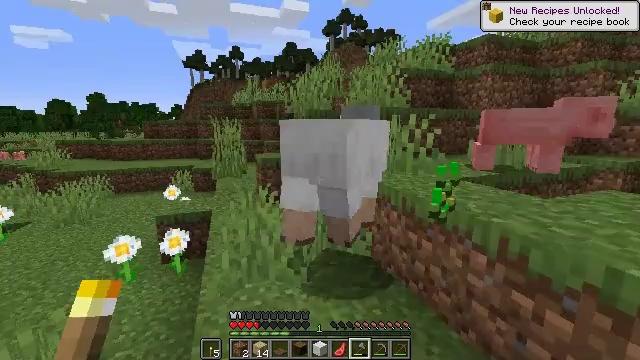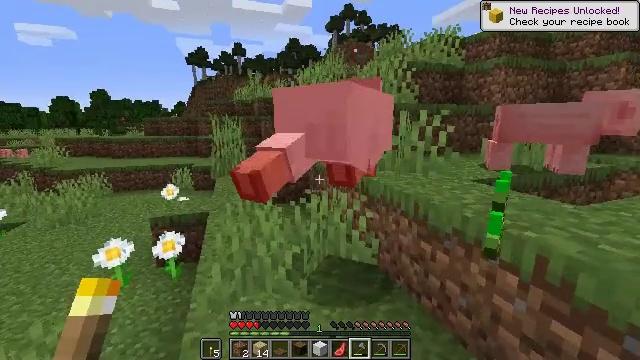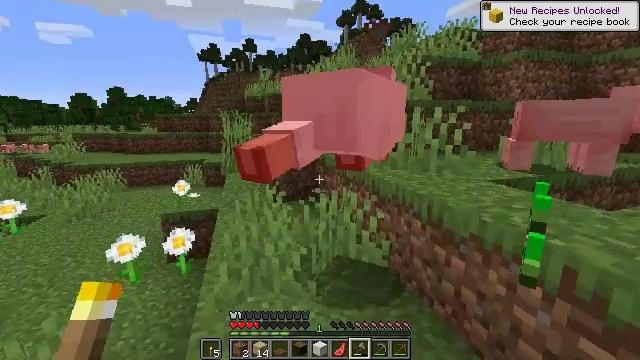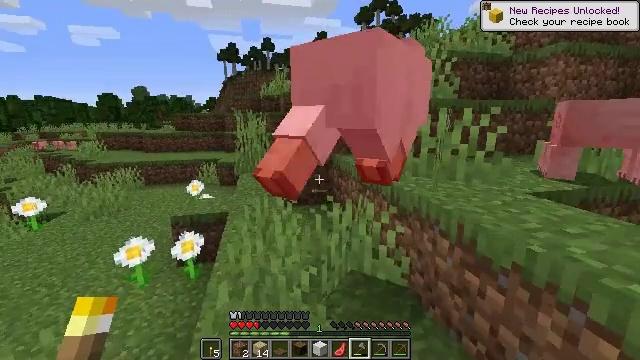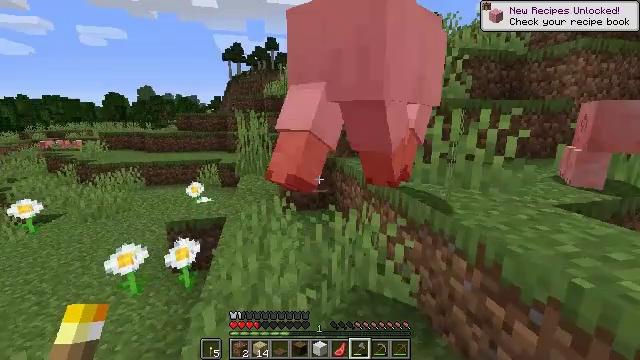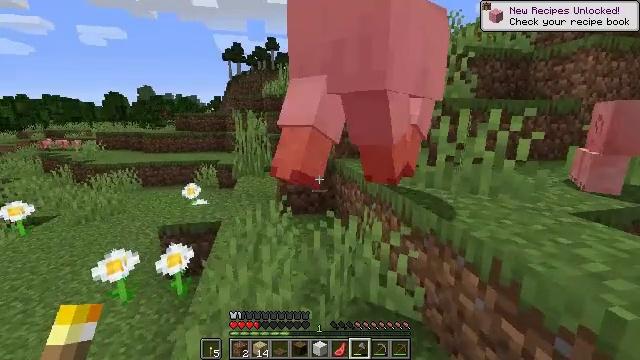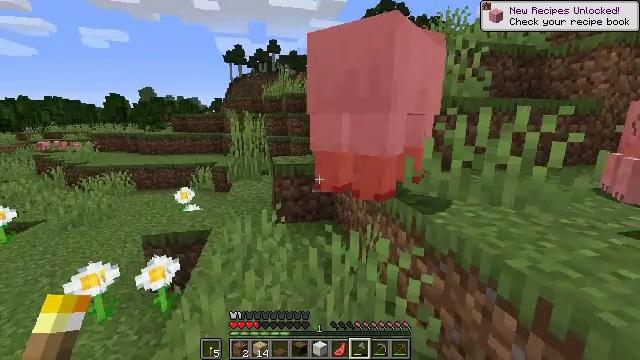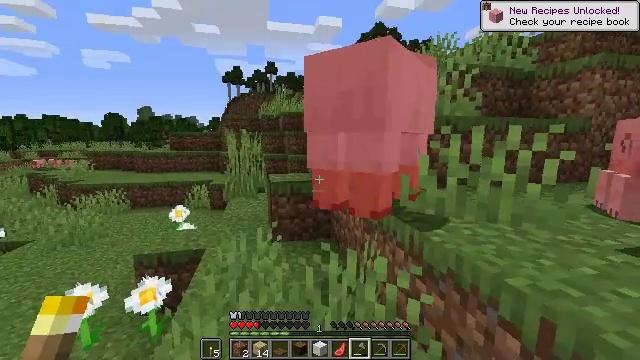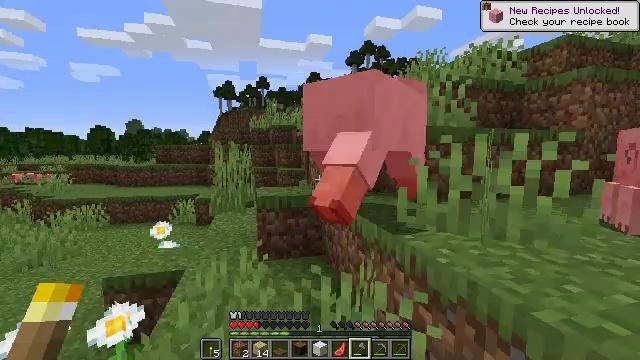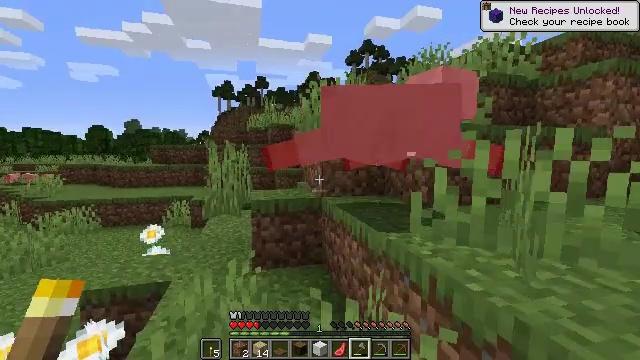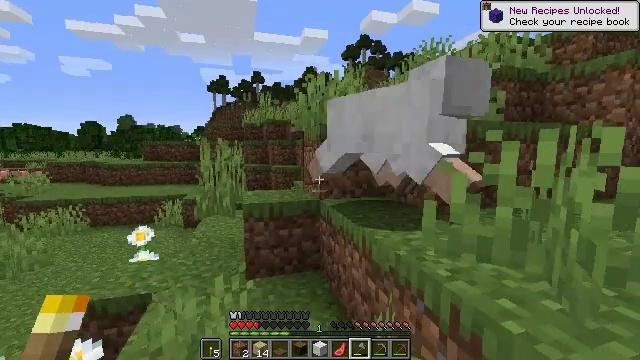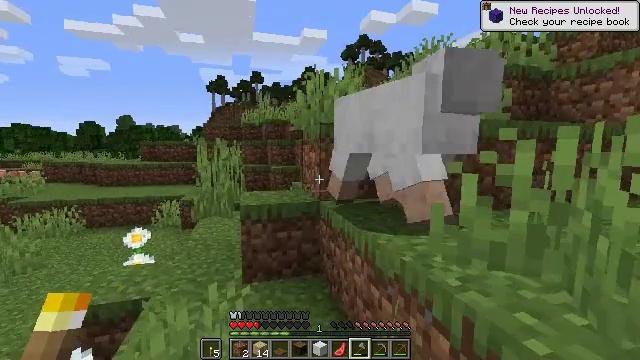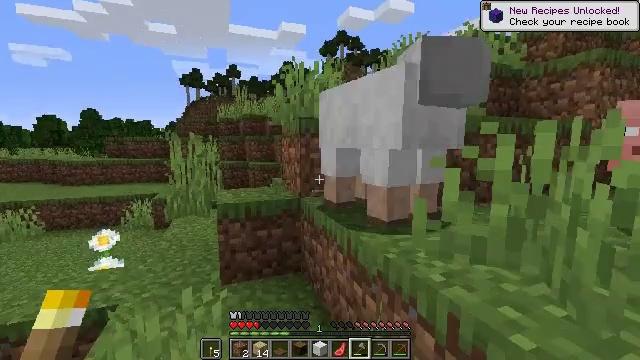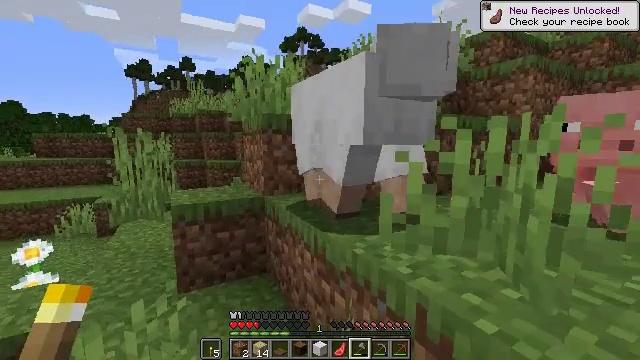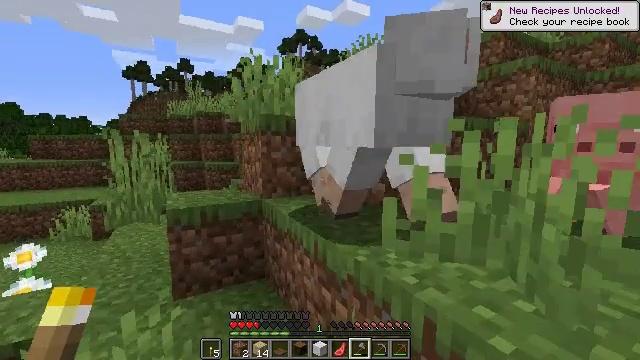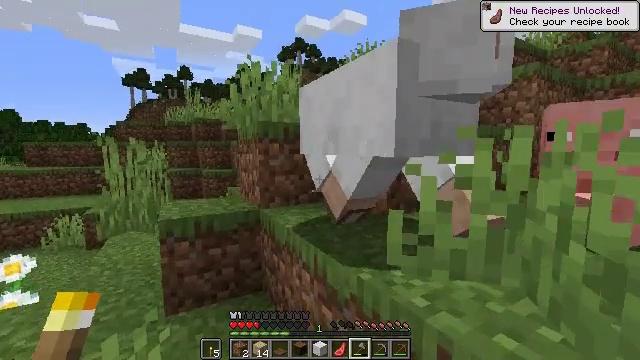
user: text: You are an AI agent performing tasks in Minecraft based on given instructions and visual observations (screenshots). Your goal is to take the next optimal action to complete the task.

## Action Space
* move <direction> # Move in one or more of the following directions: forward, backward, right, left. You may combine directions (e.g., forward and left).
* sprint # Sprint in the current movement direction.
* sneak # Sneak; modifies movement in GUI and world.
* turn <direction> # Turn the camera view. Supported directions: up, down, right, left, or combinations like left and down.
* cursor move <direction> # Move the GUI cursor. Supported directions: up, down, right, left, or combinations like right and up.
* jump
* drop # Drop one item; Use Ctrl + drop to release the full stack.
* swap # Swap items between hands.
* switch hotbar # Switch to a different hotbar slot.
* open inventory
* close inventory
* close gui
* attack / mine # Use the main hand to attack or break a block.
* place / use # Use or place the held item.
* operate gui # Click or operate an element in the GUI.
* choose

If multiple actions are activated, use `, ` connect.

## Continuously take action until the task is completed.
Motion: motion action
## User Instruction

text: Kill the sheep.
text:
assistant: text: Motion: move forward, attack / mine
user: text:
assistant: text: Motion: move forward, turn left
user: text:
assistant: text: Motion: move forward, turn left
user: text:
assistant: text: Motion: move forward, attack / mine
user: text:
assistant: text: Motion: move forward, attack / mine
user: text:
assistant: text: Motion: move forward
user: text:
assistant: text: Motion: move forward, turn up
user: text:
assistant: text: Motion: move forward, turn right and up
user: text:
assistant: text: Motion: move forward, attack / mine
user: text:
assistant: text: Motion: move forward, attack / mine
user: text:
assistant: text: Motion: no_op
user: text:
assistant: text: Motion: turn right
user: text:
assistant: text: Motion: turn right, attack / mine
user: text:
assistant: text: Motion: move forward, attack / mine
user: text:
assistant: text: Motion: move forward, turn up
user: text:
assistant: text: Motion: move forward, turn right and up
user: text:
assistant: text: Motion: move forward, turn right and up
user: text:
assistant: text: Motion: attack / mine